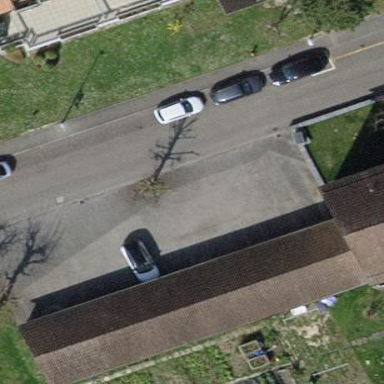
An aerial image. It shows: Street-side parking area.